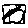
Label: square